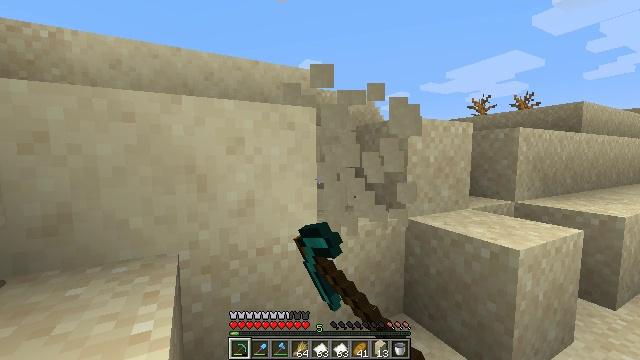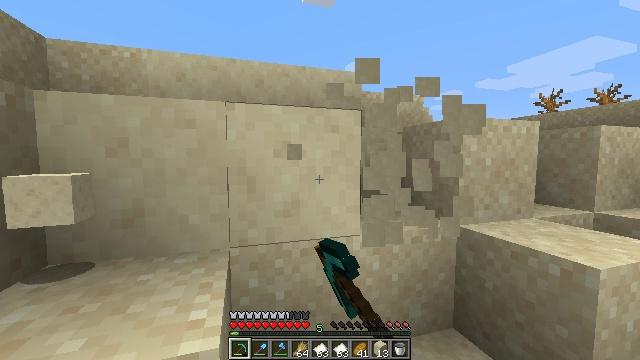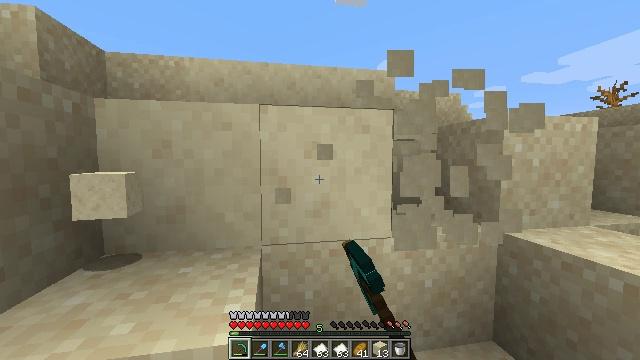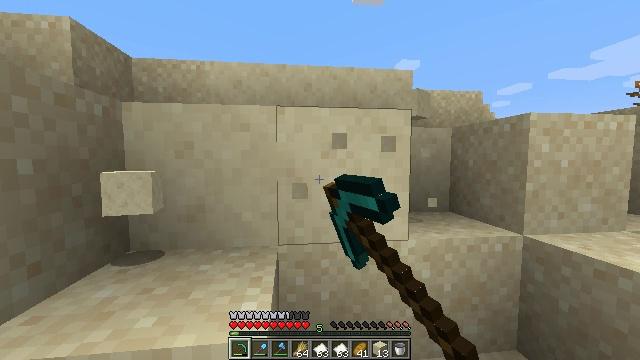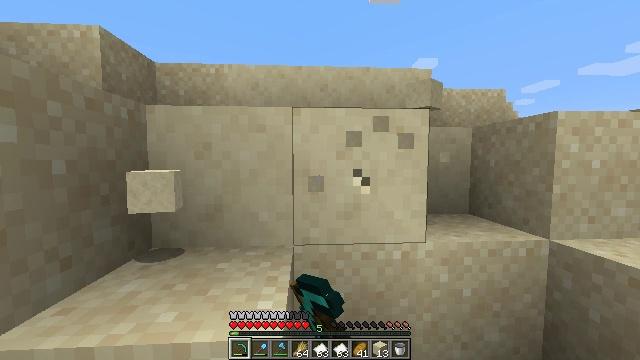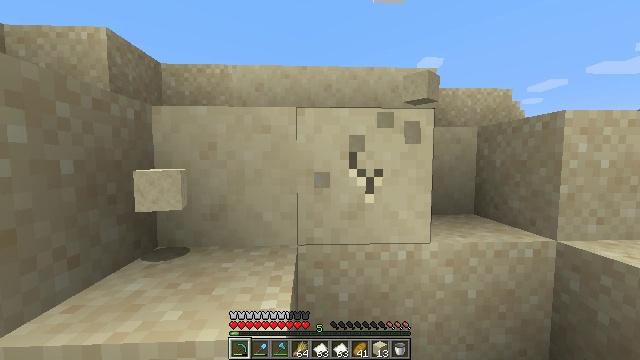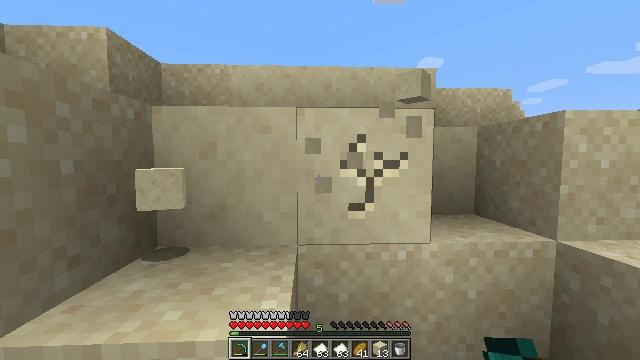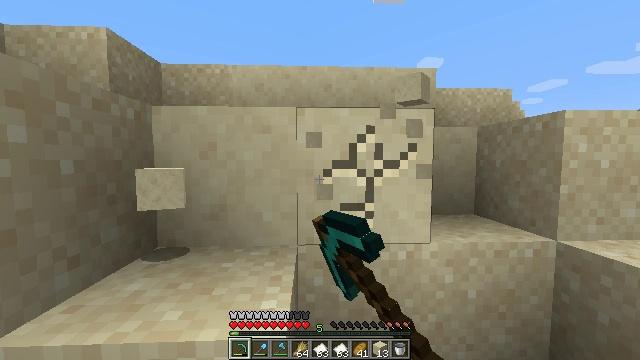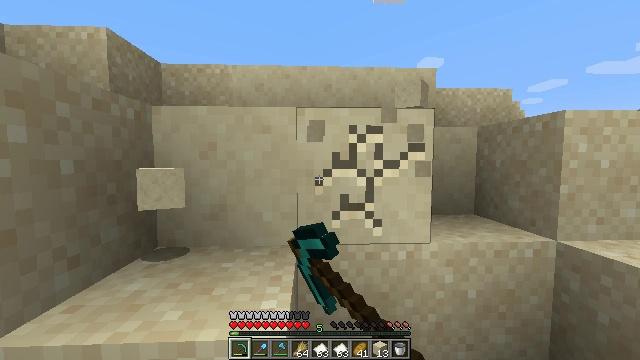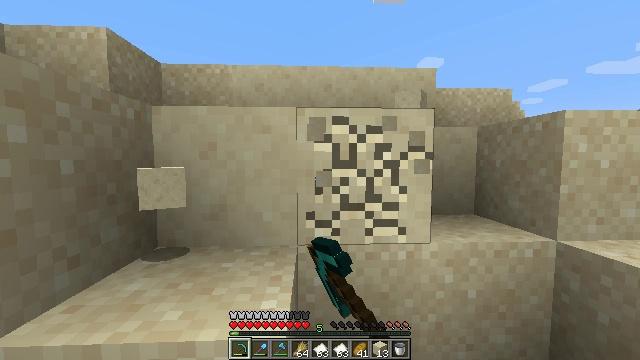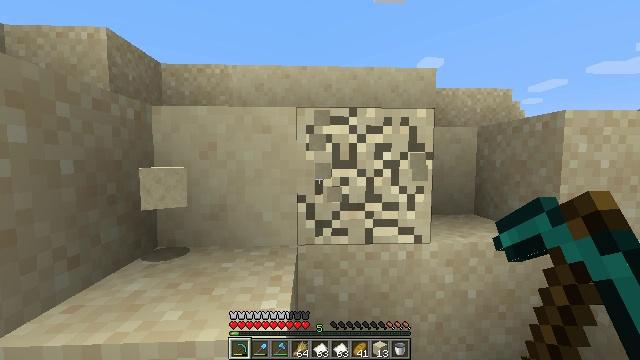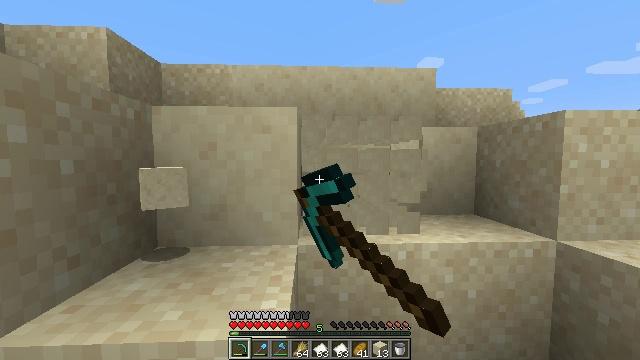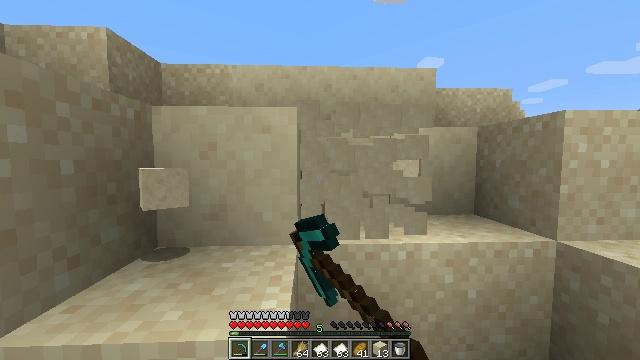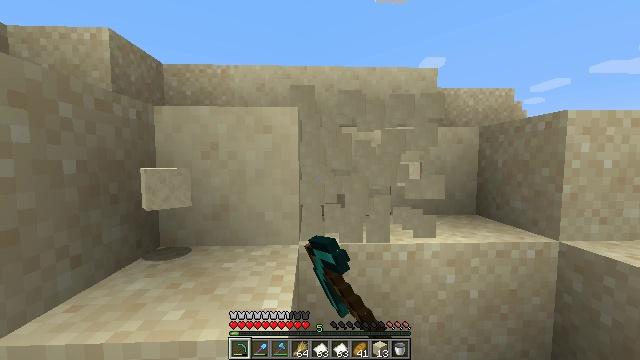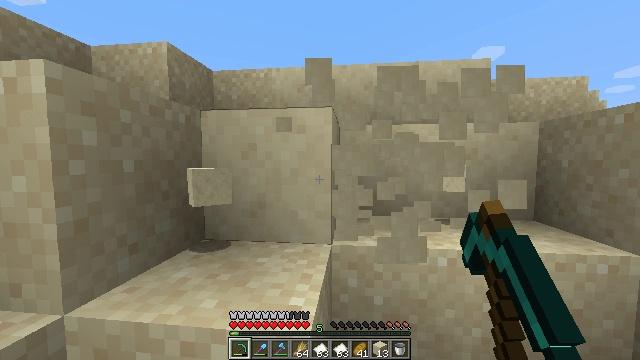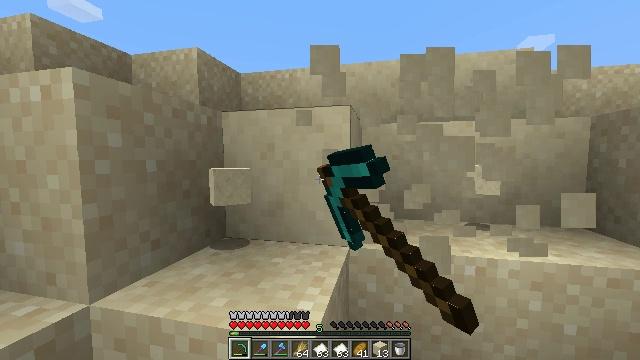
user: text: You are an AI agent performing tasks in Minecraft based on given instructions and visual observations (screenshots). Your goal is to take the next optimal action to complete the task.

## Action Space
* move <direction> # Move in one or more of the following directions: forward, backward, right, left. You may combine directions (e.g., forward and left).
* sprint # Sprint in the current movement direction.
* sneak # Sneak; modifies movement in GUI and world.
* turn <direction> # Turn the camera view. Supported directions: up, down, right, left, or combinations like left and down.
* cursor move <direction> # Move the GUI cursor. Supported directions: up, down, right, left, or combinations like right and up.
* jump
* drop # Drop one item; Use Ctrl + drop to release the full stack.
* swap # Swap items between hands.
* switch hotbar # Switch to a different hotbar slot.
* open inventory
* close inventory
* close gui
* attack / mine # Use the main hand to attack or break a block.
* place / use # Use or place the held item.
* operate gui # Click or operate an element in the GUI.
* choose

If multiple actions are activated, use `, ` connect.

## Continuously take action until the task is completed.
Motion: motion action
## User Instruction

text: Hold left click to mine smooth sandstone.
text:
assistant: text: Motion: turn left, attack / mine
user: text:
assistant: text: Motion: turn left, attack / mine
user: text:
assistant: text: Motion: turn left, attack / mine
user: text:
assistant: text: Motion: turn left, attack / mine
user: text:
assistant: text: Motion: attack / mine
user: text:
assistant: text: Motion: attack / mine
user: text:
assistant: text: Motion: attack / mine
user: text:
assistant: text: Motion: attack / mine
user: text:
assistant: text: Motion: attack / mine
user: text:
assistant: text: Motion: attack / mine
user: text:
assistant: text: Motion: attack / mine
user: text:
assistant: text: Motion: attack / mine
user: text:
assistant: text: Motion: attack / mine
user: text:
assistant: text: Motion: move right, turn left, attack / mine
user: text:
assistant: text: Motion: move forward and move right, turn left, attack / mine
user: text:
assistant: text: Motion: move forward and move right, turn left, attack / mine
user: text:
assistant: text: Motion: move forward and move right, turn left, attack / mine
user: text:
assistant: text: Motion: turn left, attack / mine
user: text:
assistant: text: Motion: turn left, attack / mine
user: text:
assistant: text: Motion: attack / mine
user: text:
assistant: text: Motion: attack / mine
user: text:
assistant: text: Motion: attack / mine
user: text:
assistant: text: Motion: attack / mine
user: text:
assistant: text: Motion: attack / mine
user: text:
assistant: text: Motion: attack / mine
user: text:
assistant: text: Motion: attack / mine
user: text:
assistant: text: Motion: attack / mine
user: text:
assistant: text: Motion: attack / mine
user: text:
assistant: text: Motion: attack / mine
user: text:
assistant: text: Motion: turn right and down, attack / mine